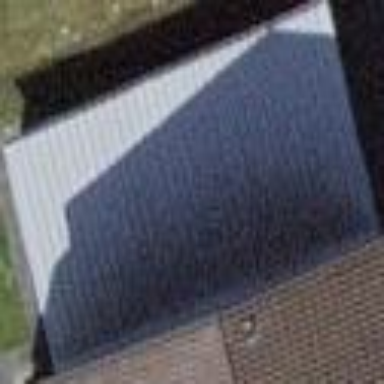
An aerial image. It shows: View of roof of building.